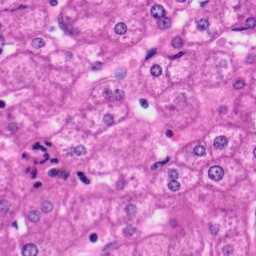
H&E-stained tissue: Liver